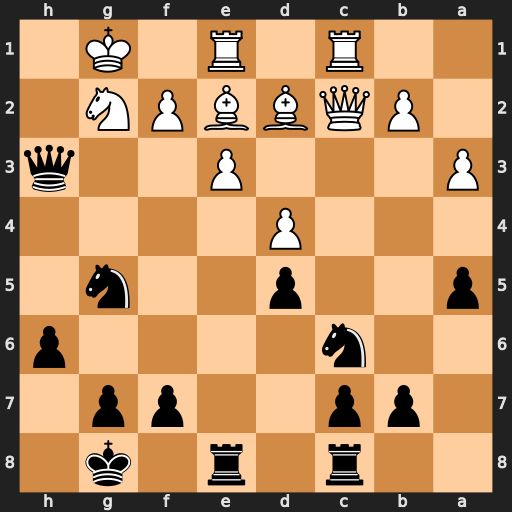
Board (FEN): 2r1r1k1/1pp2pp1/2n4p/p2p2n1/3P4/P3P2q/1PQBBPN1/2R1R1K1
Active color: b
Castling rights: -
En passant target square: -
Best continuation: Nxd4 exd4 Rxe2 Bxg5 Rxc2